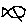
Label: fish